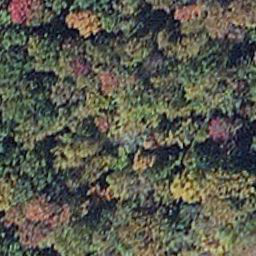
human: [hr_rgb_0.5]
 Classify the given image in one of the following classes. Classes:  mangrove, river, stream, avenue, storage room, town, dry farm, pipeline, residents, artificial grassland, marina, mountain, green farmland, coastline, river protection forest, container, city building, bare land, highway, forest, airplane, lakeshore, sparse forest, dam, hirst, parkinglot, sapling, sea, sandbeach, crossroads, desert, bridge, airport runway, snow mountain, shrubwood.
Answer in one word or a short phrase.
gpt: mangrove